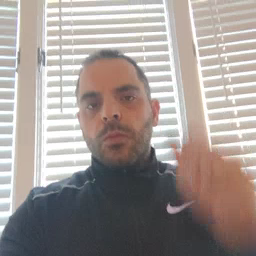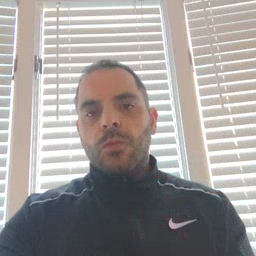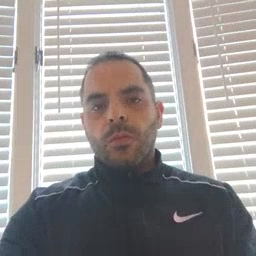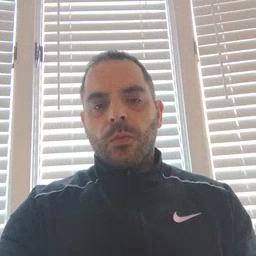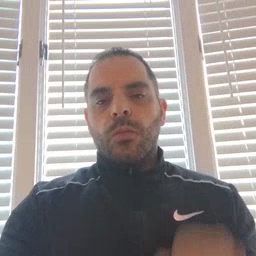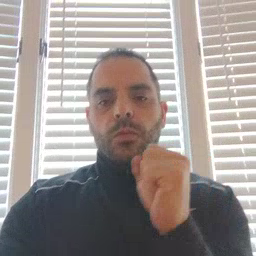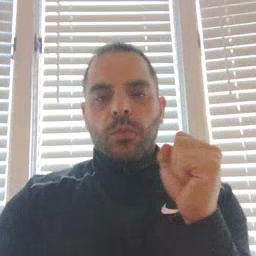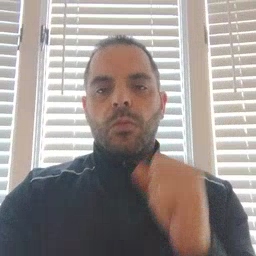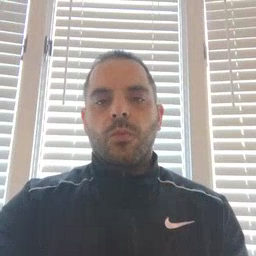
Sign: refrigerator